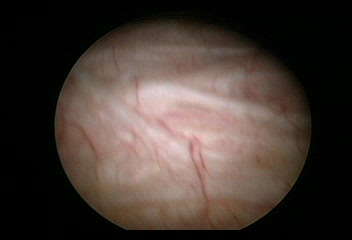
Modality: WLC
Class: Normal mucosa
Bladder cancer association: No